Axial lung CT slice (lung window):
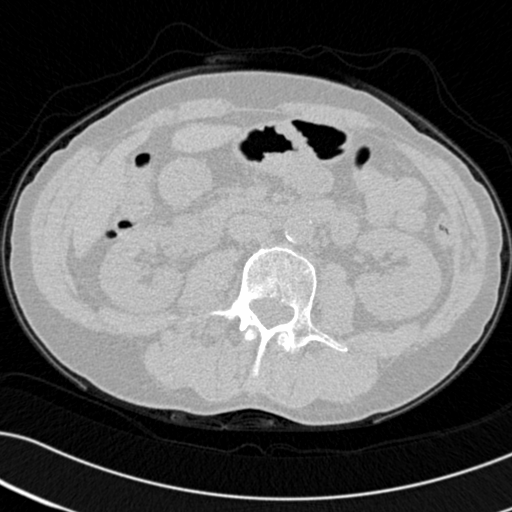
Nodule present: no